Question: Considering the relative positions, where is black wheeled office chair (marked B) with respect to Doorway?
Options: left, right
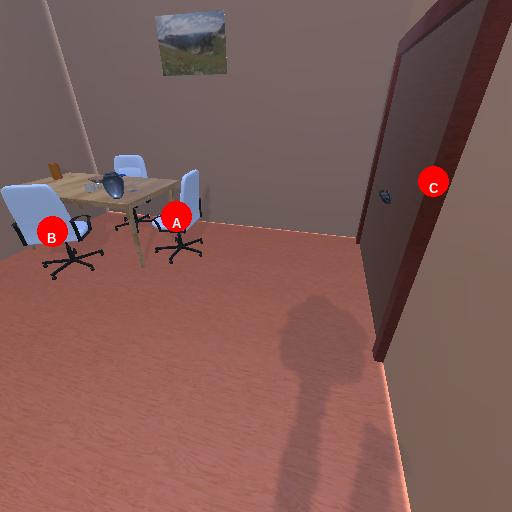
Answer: left